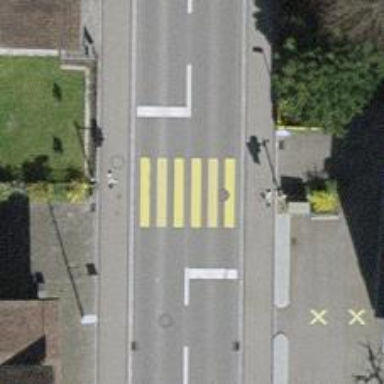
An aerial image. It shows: Uncontrolled zebra crossing with notable zebra markings.